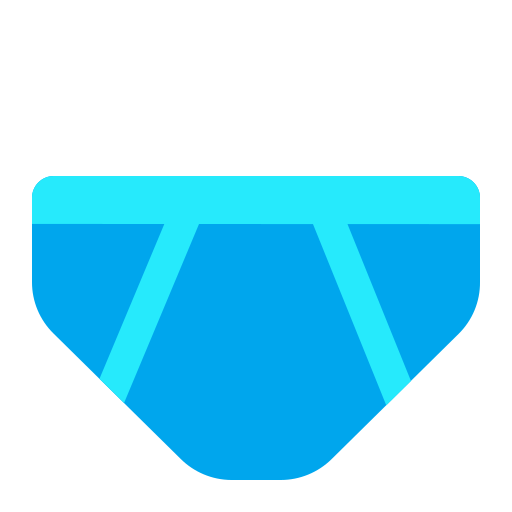
briefs flat